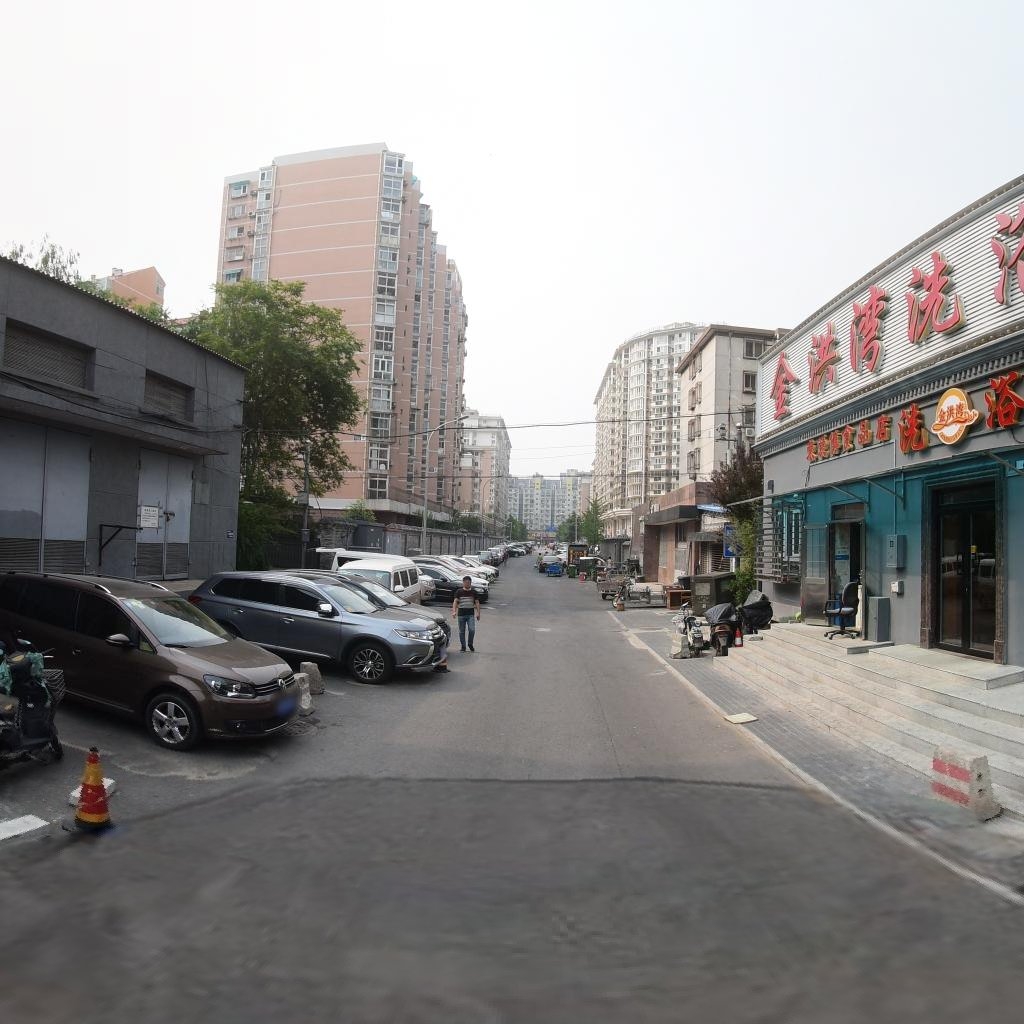
Region: Dongcheng
Road damage annotations: longitudinal crack, manhole cover